Interaction volume radius: 10 \u00c5
Interaction volume height: 25 \u00c5
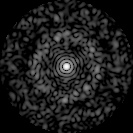
Disorder parameter: 0.8503